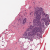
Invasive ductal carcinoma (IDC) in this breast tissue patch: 0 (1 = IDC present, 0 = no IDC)